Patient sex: M
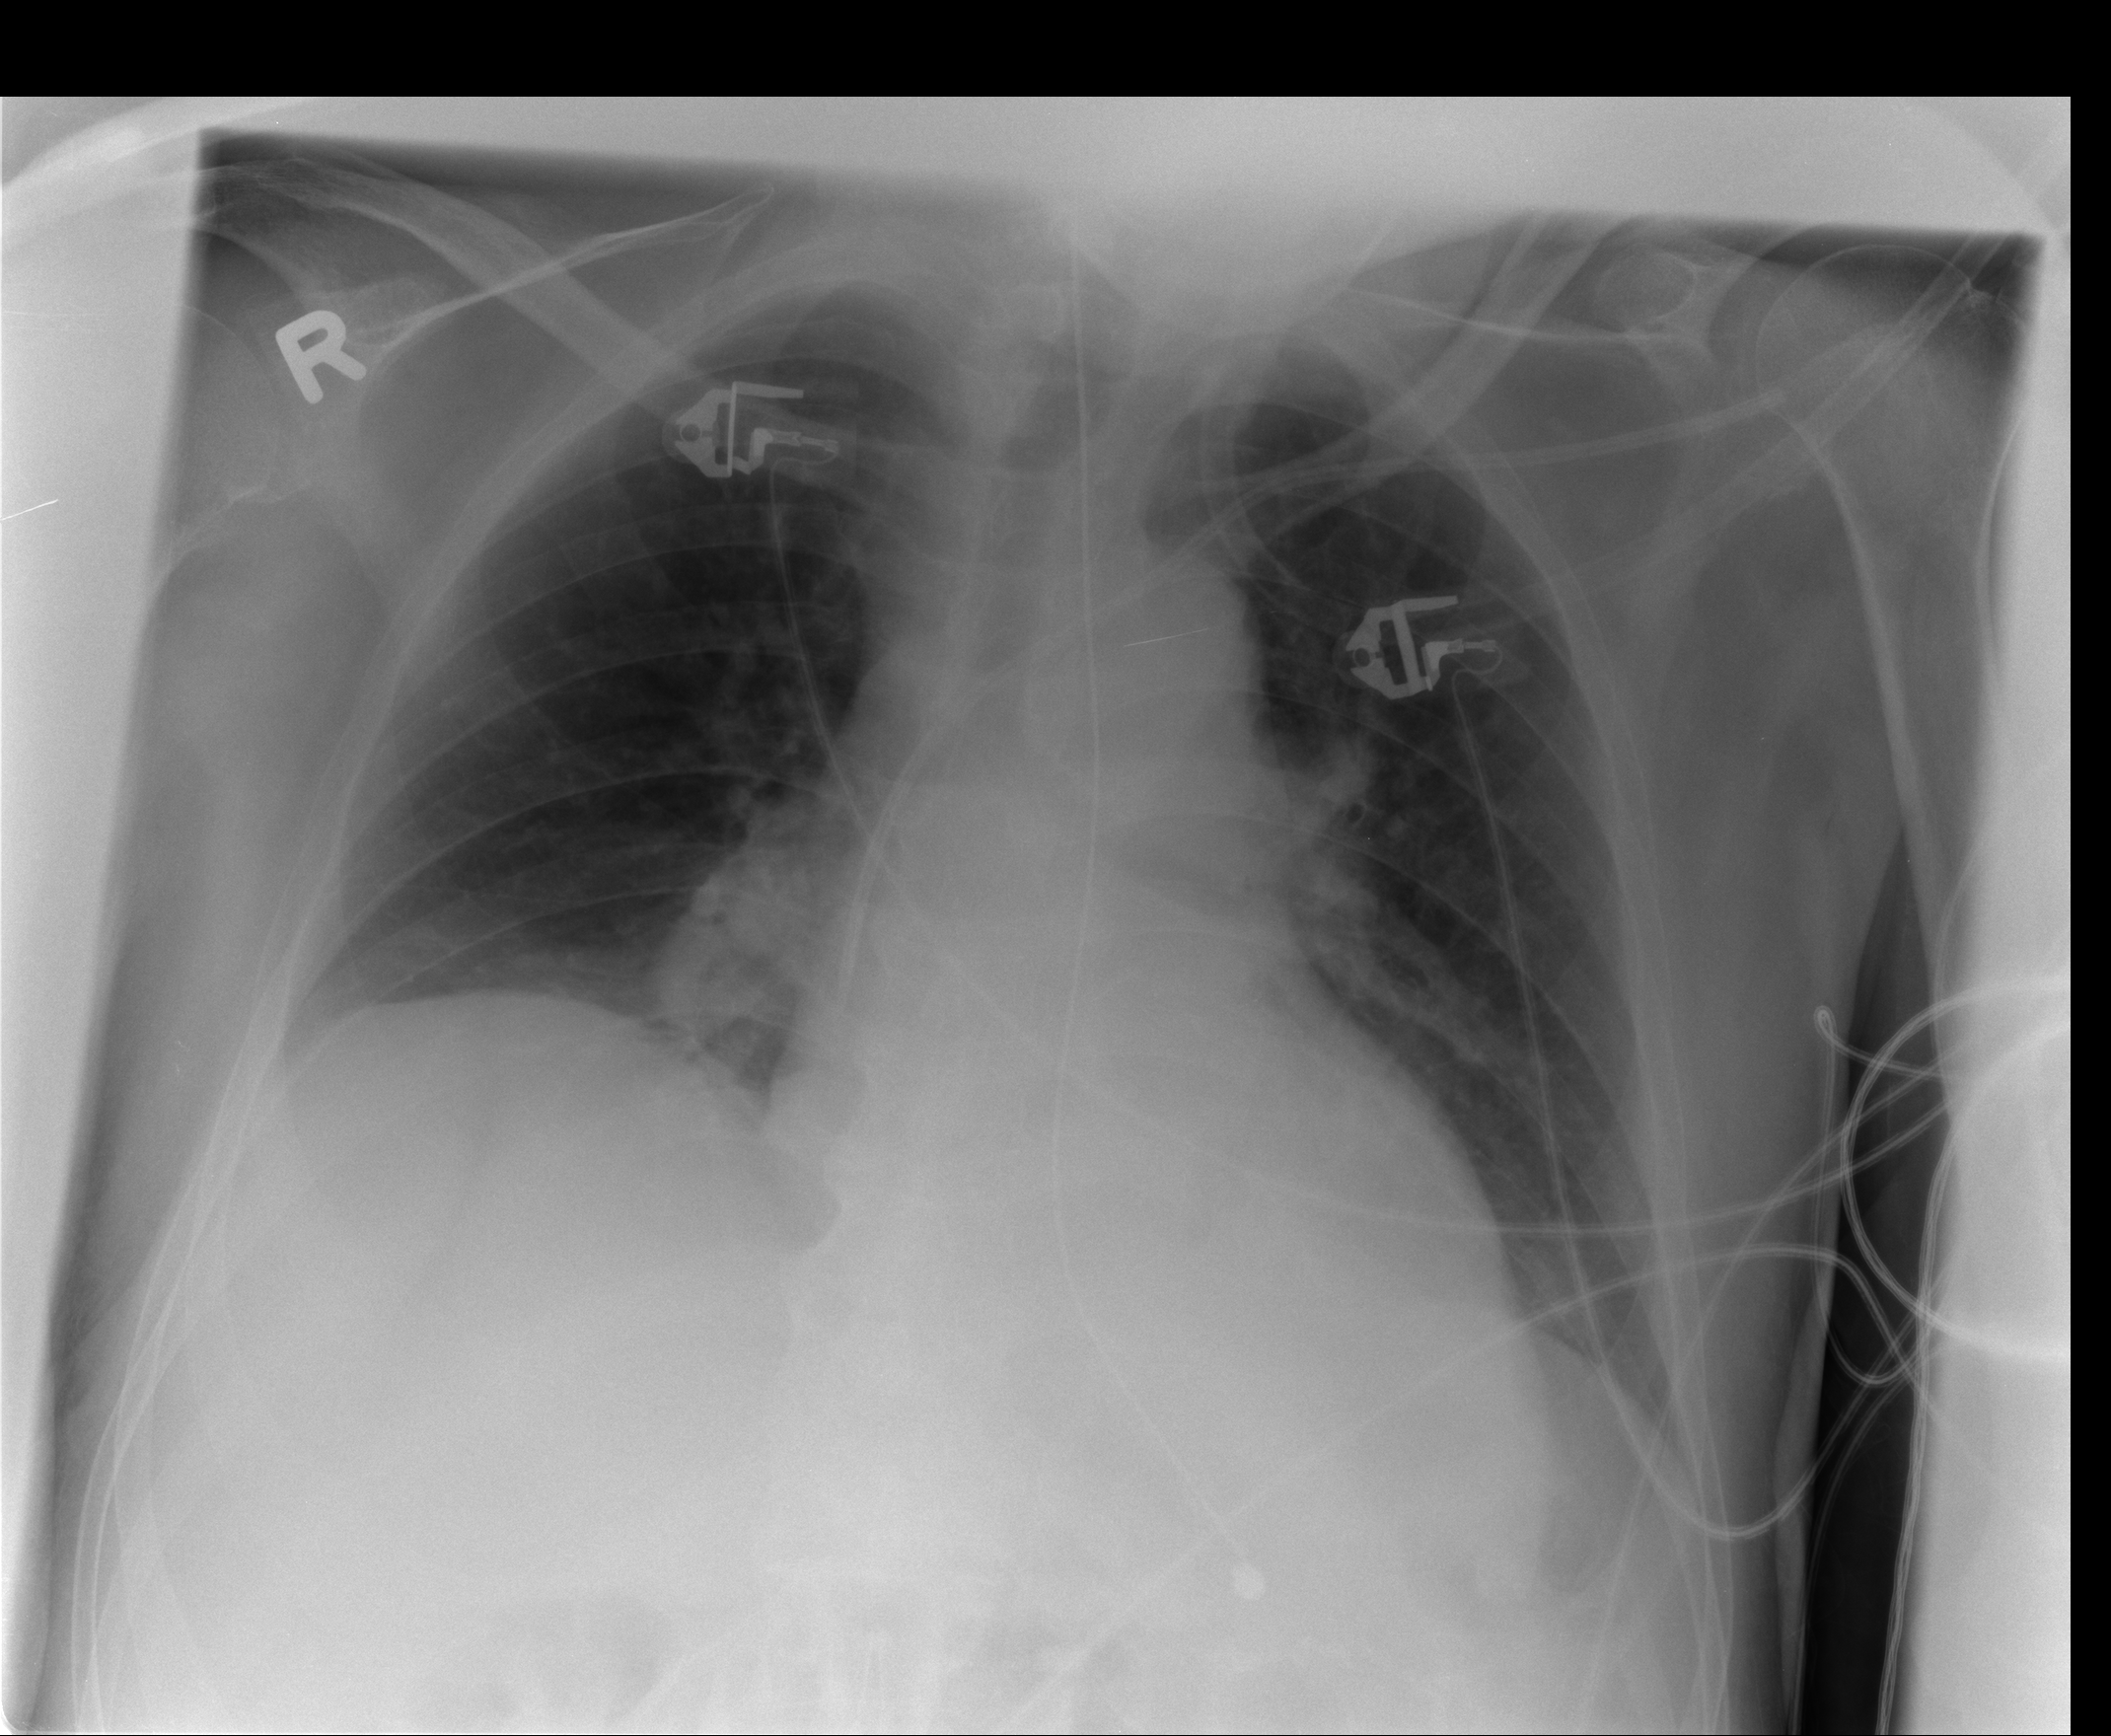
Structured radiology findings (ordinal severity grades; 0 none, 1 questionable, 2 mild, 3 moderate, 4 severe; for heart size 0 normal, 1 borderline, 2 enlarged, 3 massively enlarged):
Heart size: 0
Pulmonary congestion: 0
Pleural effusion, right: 1
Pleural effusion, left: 0
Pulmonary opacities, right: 0
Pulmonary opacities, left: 0
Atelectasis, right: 2
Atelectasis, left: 2